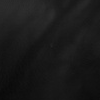
Atmospheric dust classification: not_dusty